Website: bh-photo
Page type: account-dashboard
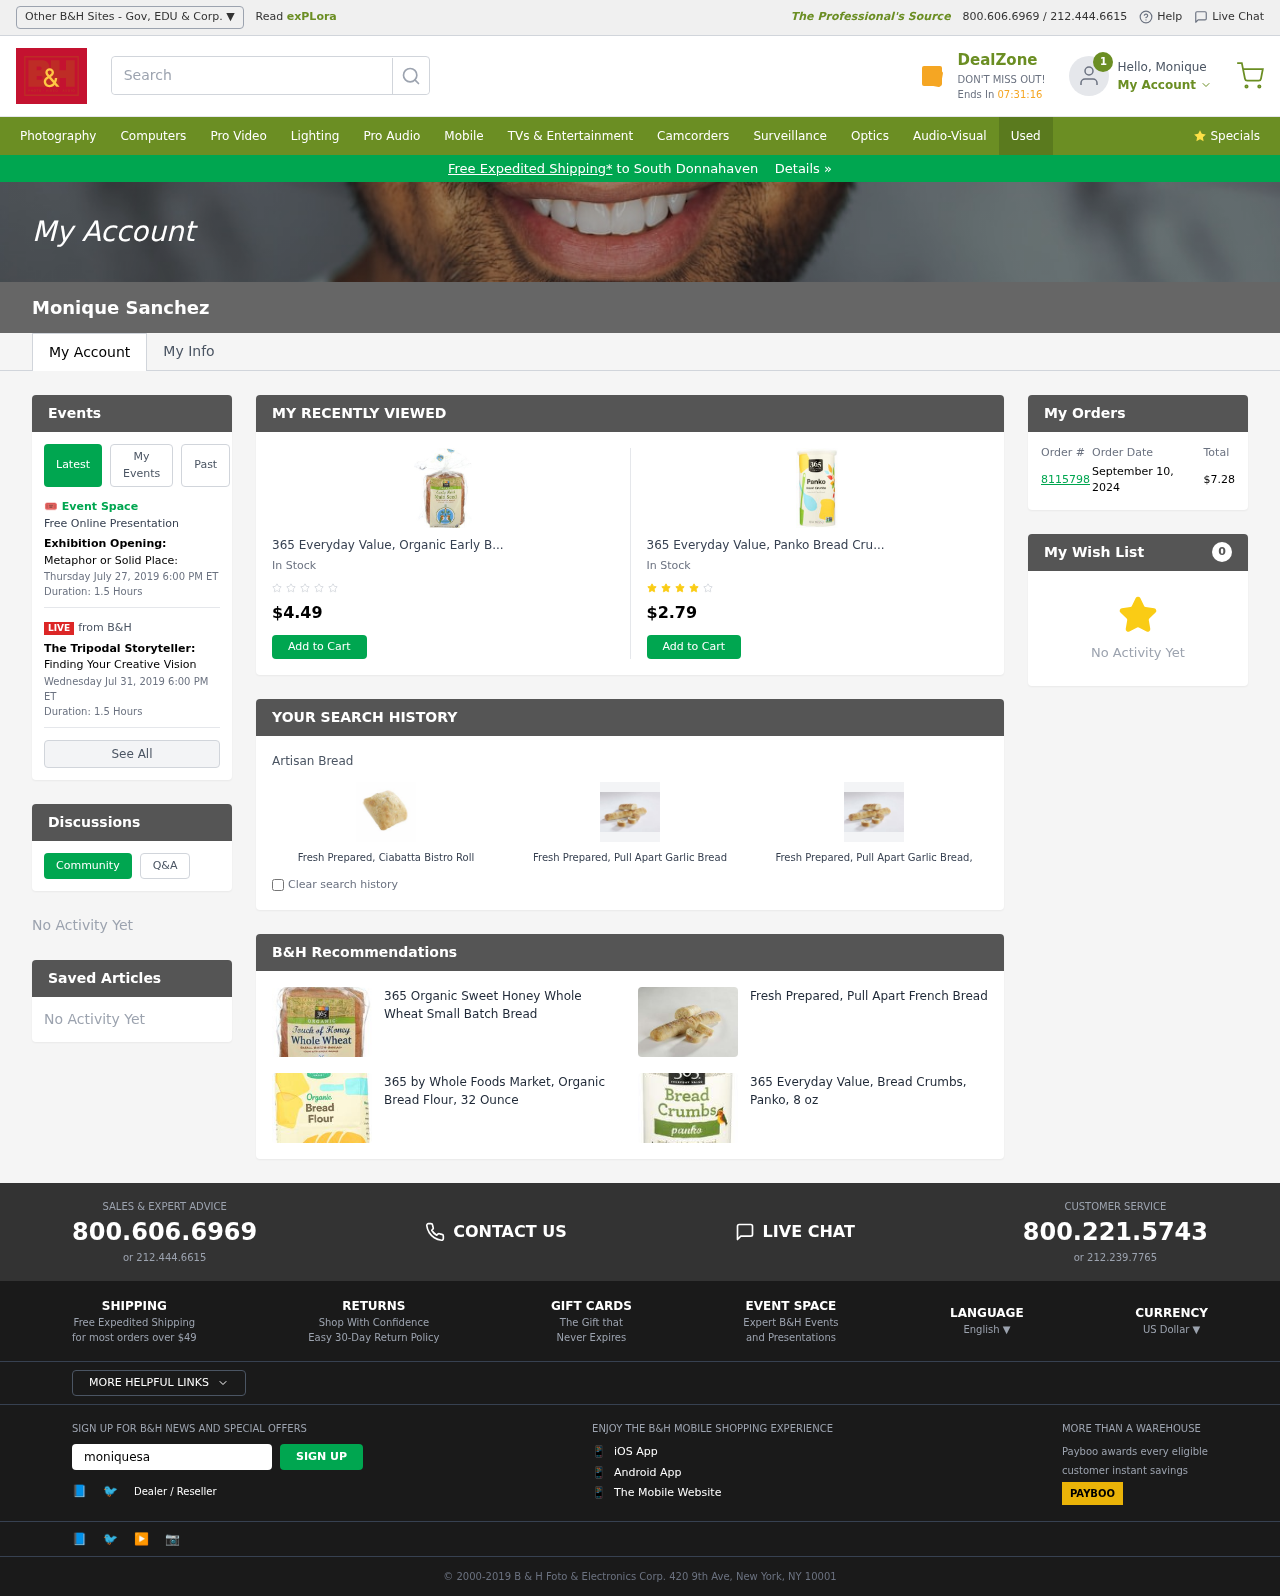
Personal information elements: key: PII_CITY
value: South Donnahaven
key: PII_EMAIL
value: moniquesanchez@yahoo.com
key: PII_FIRSTNAME
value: Monique
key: PII_FULLNAME
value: Monique Sanchez
Product elements: key: PRODUCT1_NAME
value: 365 Everyday Value, Organic Early Bird Multiseed Small Batch Bread, 28 oz (Frozen)
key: PRODUCT1_PRICE
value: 4.49
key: PRODUCT2_NAME
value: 365 Everyday Value, Panko Bread Crumbs, 8 oz
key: PRODUCT2_PRICE
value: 2.79
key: PRODUCT3_ITEM_CATEGORY
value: Artisan Bread
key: PRODUCT3_NAME
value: Fresh Prepared, Ciabatta Bistro Roll
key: PRODUCT4_NAME
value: Fresh Prepared, Pull Apart Garlic Bread
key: PRODUCT5_NAME
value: Fresh Prepared, Pull Apart Garlic Bread, 8.1 Oz
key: PRODUCT6_NAME
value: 365 Organic Sweet Honey Whole Wheat Small Batch Bread
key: PRODUCT7_NAME
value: Fresh Prepared, Pull Apart French Bread
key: PRODUCT8_NAME
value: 365 by Whole Foods Market, Organic Bread Flour, 32 Ounce
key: PRODUCT9_NAME
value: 365 Everyday Value, Bread Crumbs, Panko, 8 oz
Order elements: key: ORDER_ID
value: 8115798
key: ORDER_DATE
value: September 10, 2024
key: ORDER_TOTAL
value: $7.28
Other elements: key: WISHLIST_COUNT
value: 0